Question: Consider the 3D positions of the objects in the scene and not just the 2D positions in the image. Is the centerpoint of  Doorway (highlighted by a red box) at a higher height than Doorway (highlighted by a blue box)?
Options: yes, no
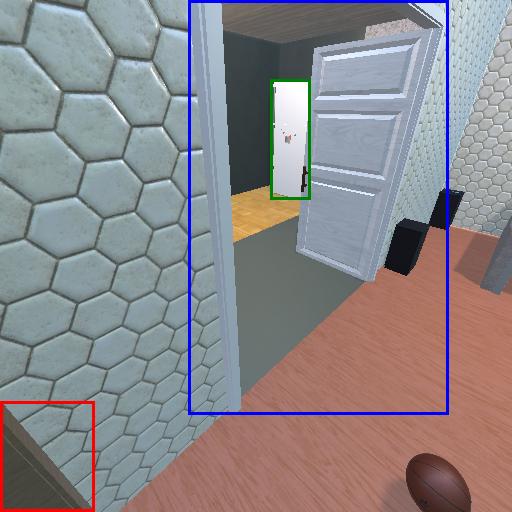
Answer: yes